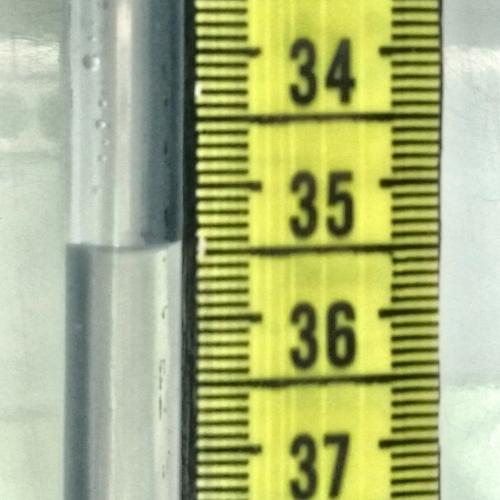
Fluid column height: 35.4 cm